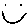
Label: smiley face